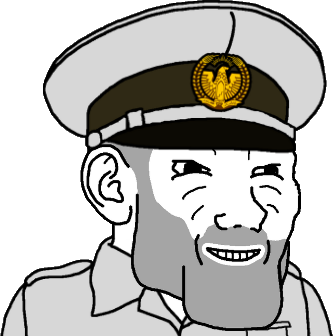
Label: 5_Grey_Chad